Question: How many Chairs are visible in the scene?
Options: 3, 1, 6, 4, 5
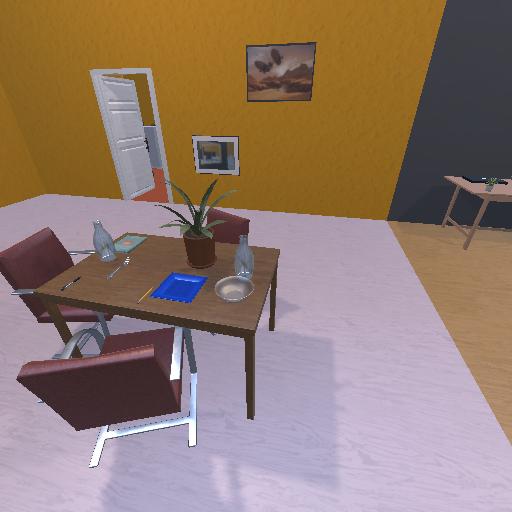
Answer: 3